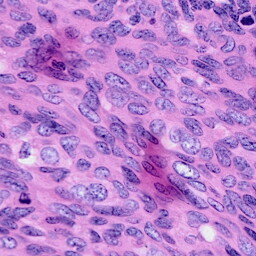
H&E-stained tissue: Cervix